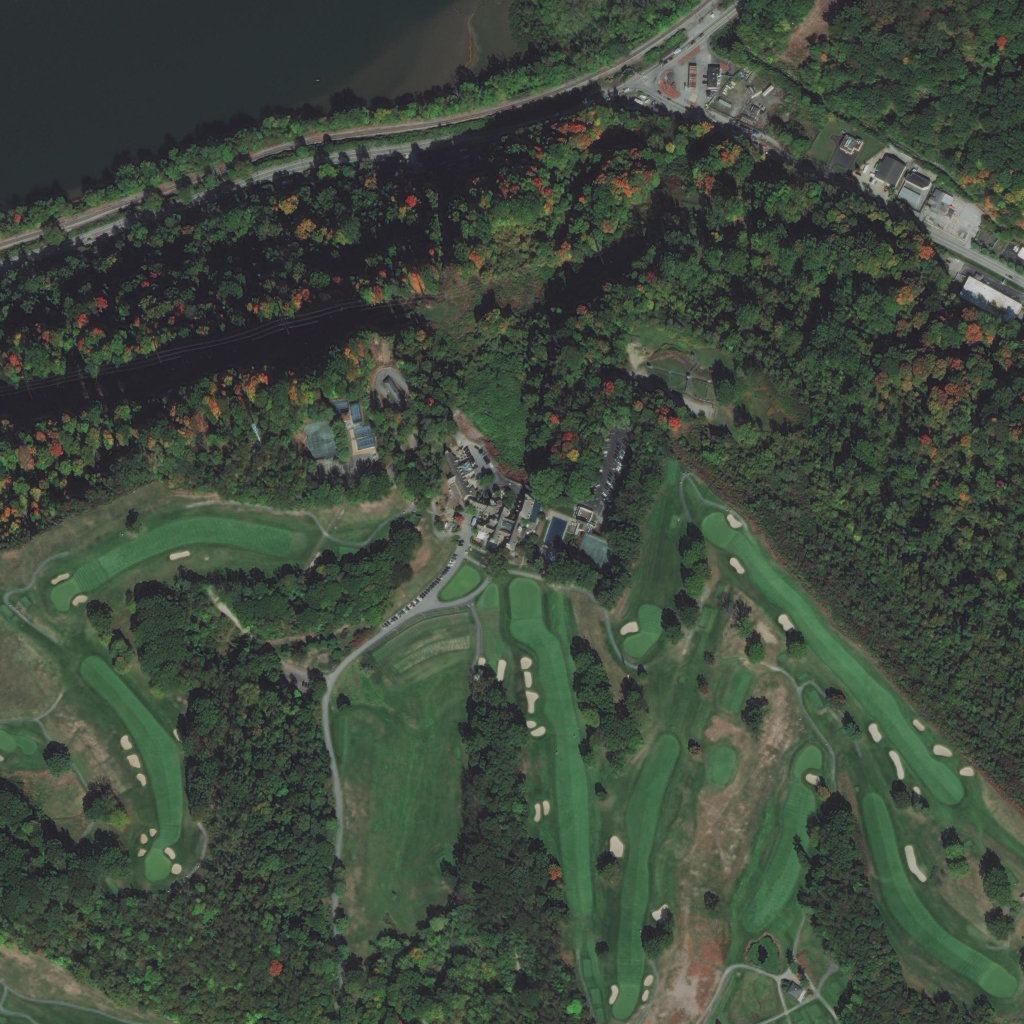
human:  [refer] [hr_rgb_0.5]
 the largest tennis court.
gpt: <box>[[55, 52, 60, 56, 0]]</box>